Question: Please see the sample table below which is similar to the actual table I'm working with in Excel - hopefully this is clear enough to illustrate my question. Using VBA, I want to add a new row based on each distinct cell in column 1 (i.e. for every change in value, insert a new row) and then populate that new row with the values in the row immediately above with a few modifications of that row (see columns 4, 10-13).

Thanks in advance!
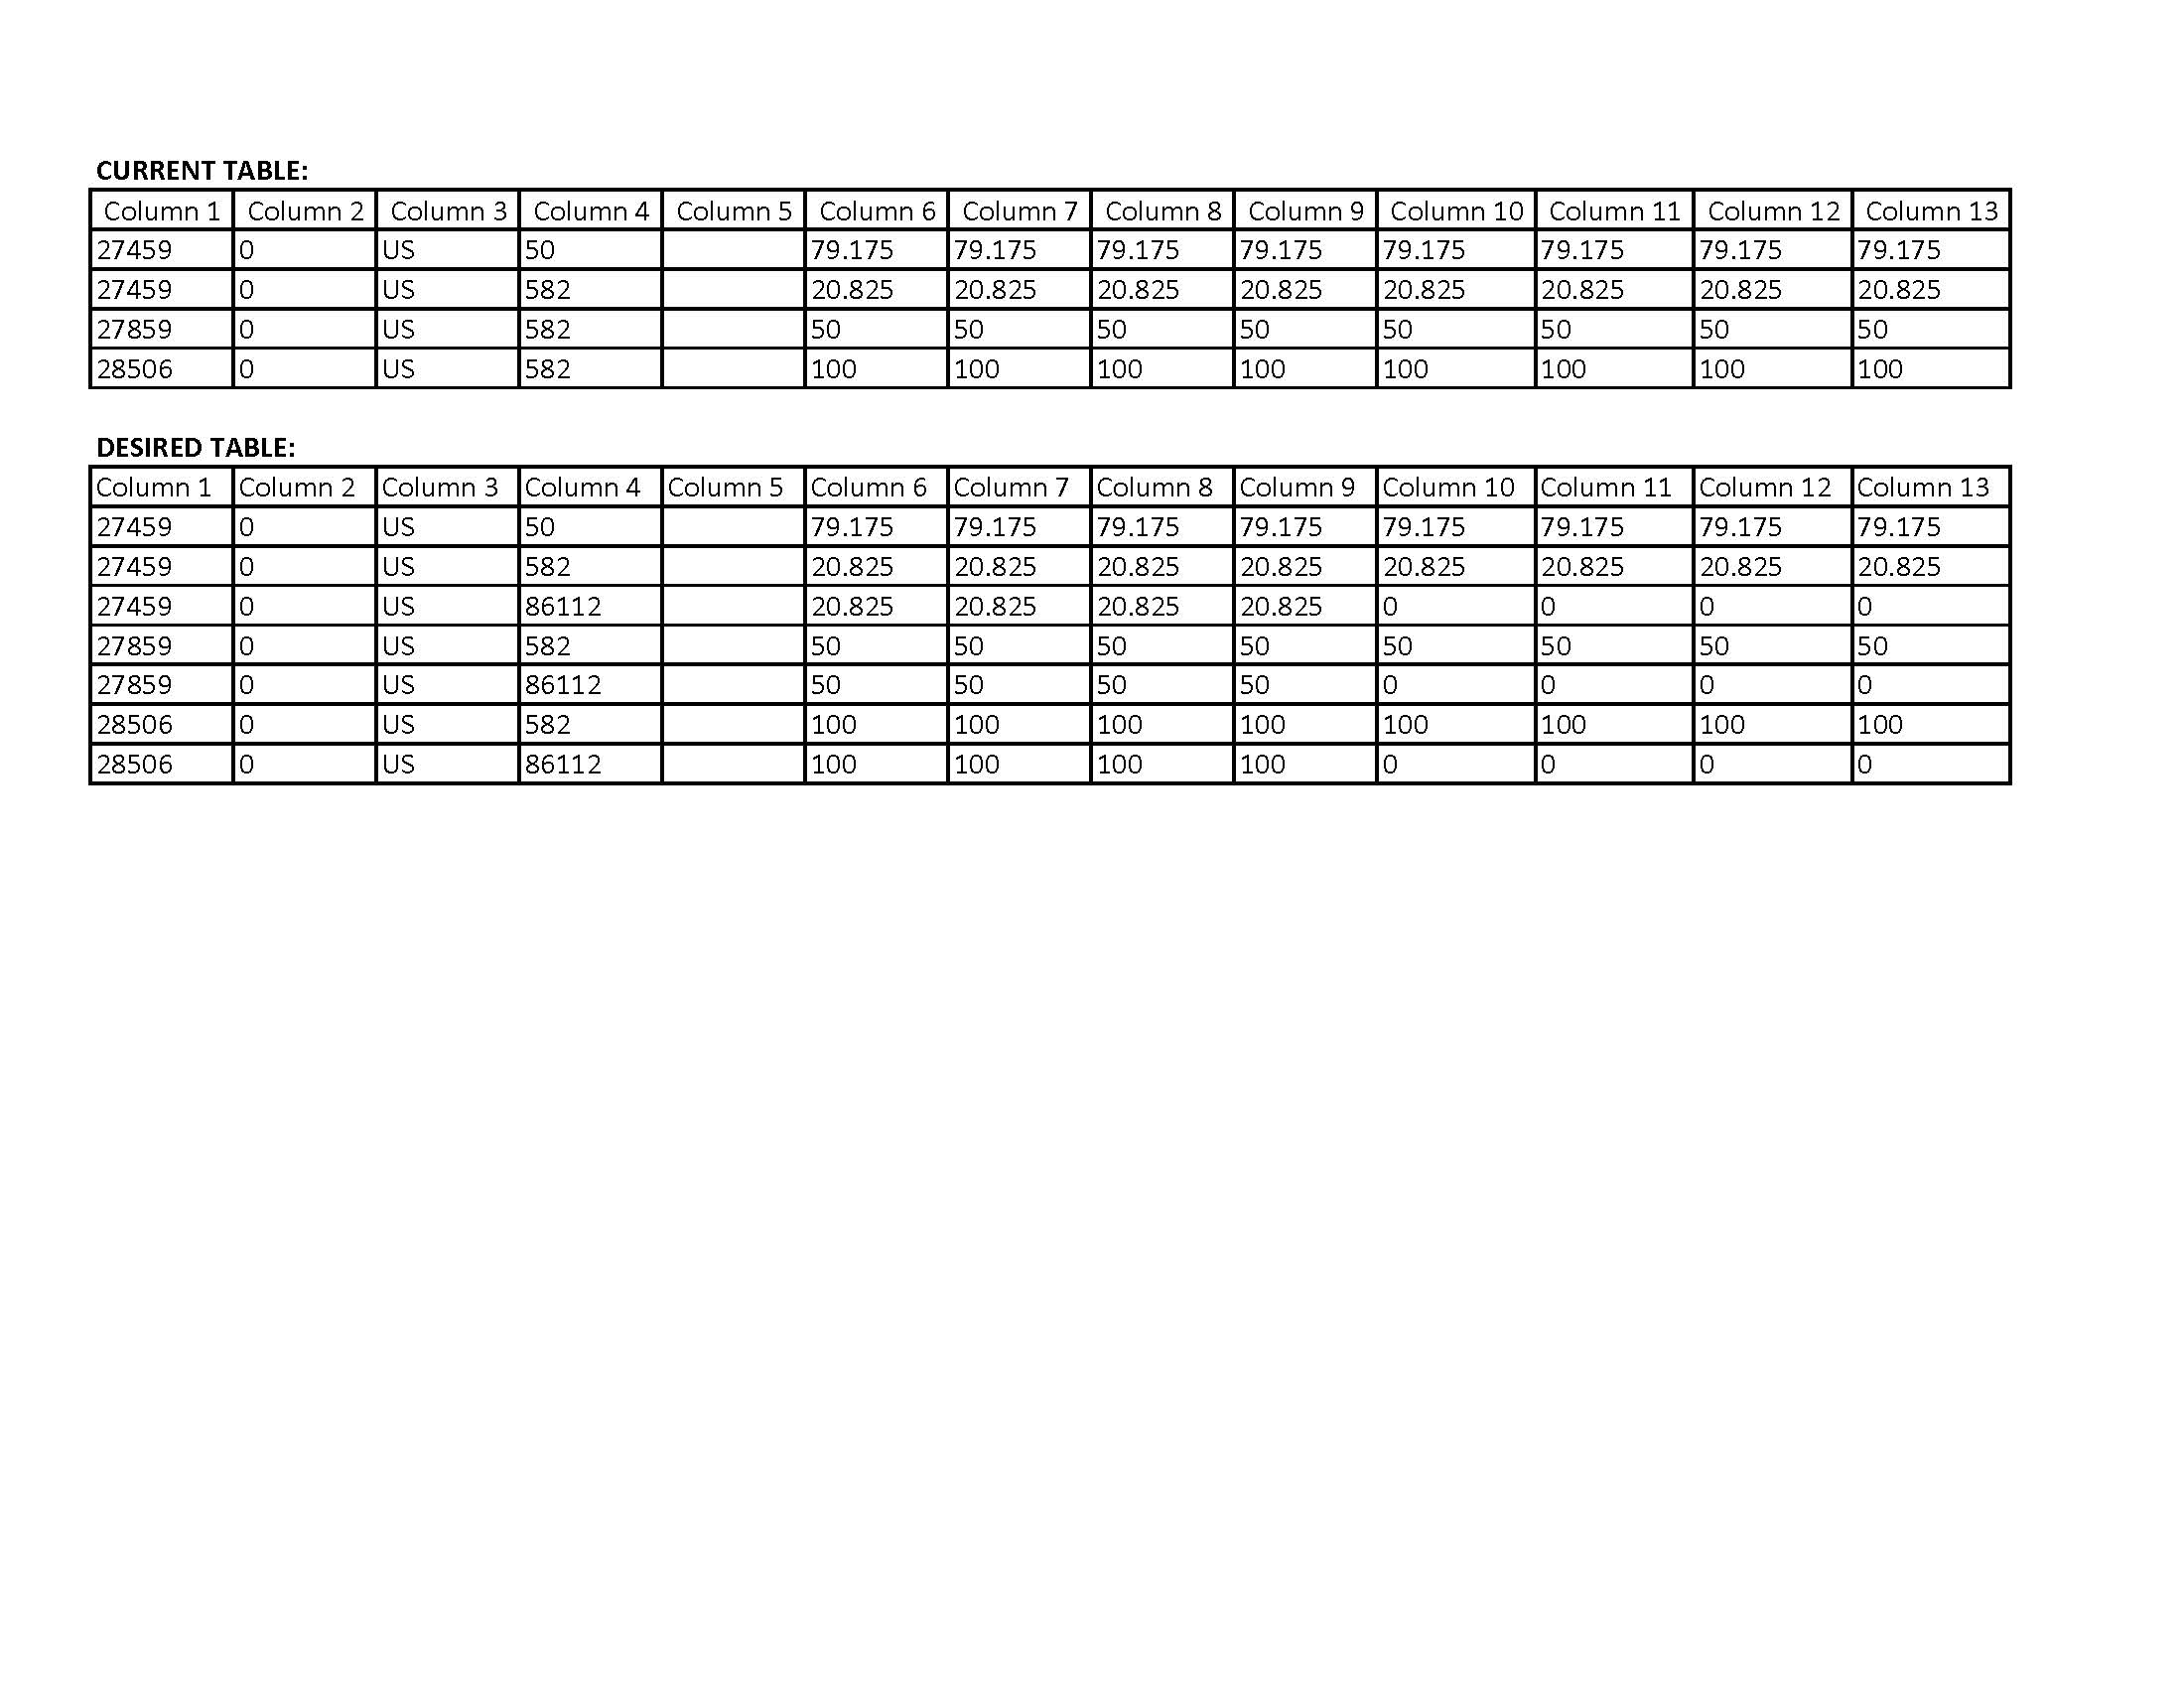
Answer: Here is updated code per your comments on my first answer. This code works on a pre-selected range and asks for your input for the column 4 value you would like to apply the code to.
'''
Sub codeForMike()
Dim rowX As Integer
Dim rangeSize As Integer
Dim col4 As Integer
col4 = InputBox("Insert rows where column 4 =", "Enter Number:")
rangeSize = Selection.Rows.Count
Selection.Cells(1).Select
rowX = ActiveCell.Row
rangeSize = rowX + rangeSize
Do
If Cells(rowX, 4).Value <> col4 Then
rowX = rowX + 1
Else
Range(Cells(rowX + 1, 1), Cells(rowX + 1, 13)).Select
Selection.Insert Shift:=xlDown, CopyOrigin:=xlFormatFromLeftOrAbove
Cells(rowX + 1, 1).Value = Cells(rowX, 1).Value
Cells(rowX + 1, 2).Value = Cells(rowX, 2).Value
Cells(rowX + 1, 3).Value = Cells(rowX, 3).Value
Cells(rowX + 1, 6).Value = Cells(rowX, 6).Value
Cells(rowX + 1, 7).Value = Cells(rowX, 7).Value
Cells(rowX + 1, 8).Value = Cells(rowX, 8).Value
Cells(rowX + 1, 9).Value = Cells(rowX, 9).Value
Cells(rowX + 1, 10).Value = "0"
Cells(rowX + 1, 11).Value = "0"
Cells(rowX + 1, 12).Value = "0"
Cells(rowX + 1, 13).Value = "0"
rowX = rowX + 2
rangeSize = rangeSize + 1
End If
Loop Until rowX = rangeSize
Range(Cells(rowX - 2, 1), Cells(rowX - 2, 13)).Copy
Cells(rowX - 1, 1).Select
Selection.PasteSpecial Paste:=xlPasteFormats, Operation:=xlNone, _
SkipBlanks:=False, Transpose:=False
Application.CutCopyMode = False
End Sub
'''